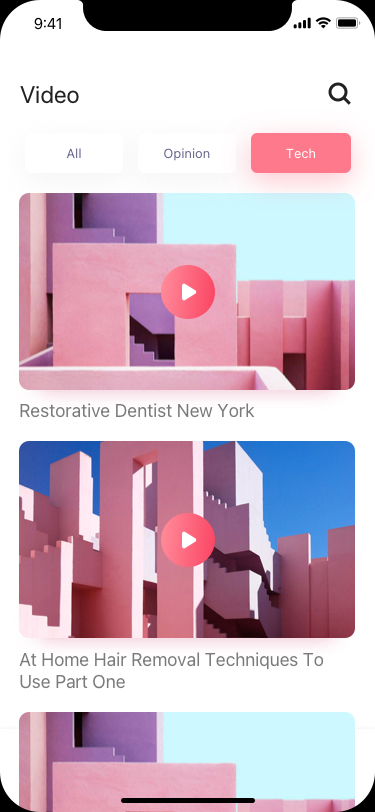
Text in this UI design:
Restorative Dentist New York
At Home Hair Removal Techniques To
Use Part One
Video